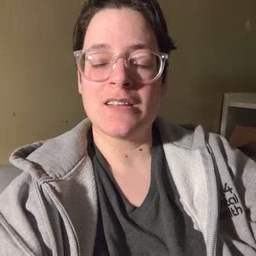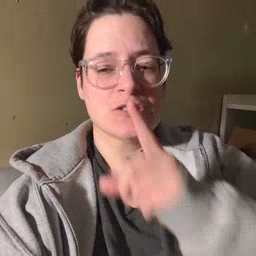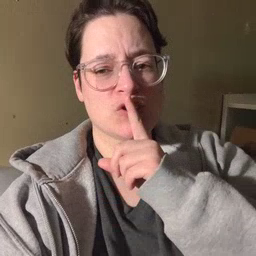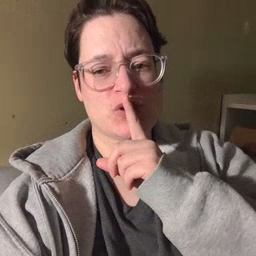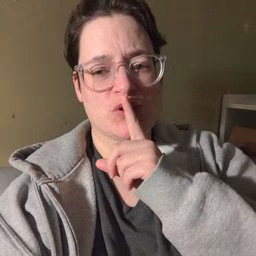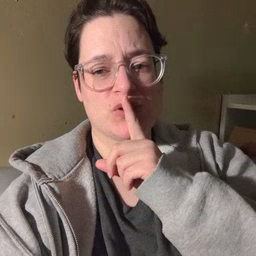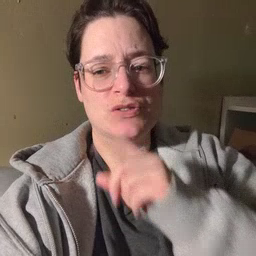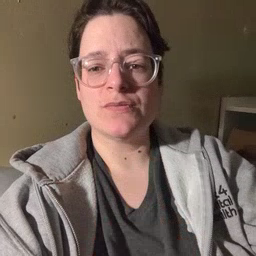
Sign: shhh